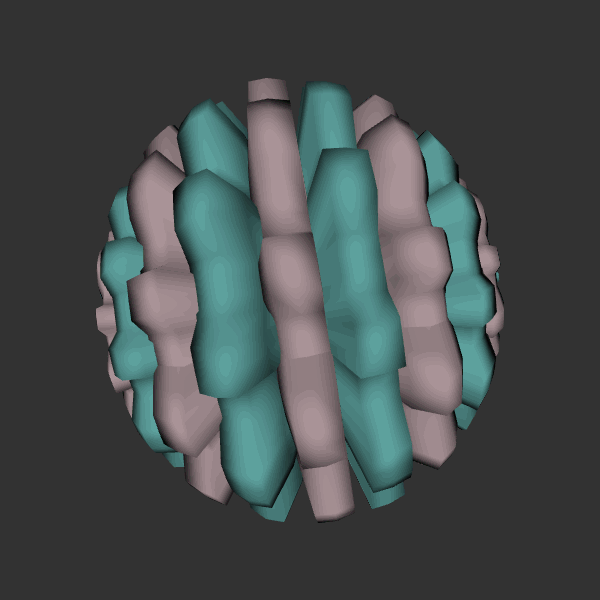
Background: dark